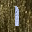
Label: 1